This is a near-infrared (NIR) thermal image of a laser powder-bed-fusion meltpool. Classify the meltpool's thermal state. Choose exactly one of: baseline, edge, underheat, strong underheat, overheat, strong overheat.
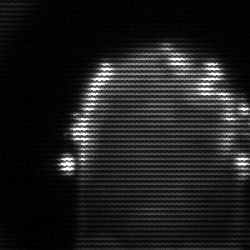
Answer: baseline